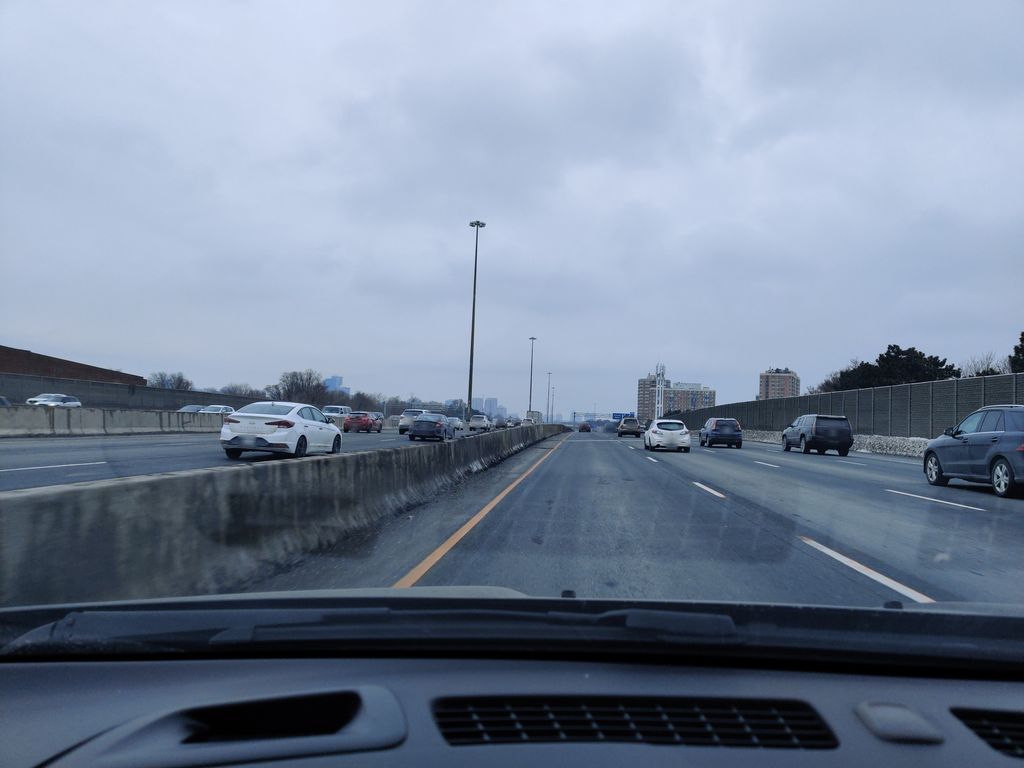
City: toronto